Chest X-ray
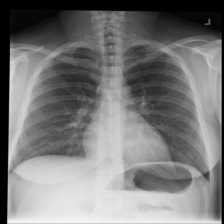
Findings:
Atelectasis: negative
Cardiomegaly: negative
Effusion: negative
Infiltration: negative
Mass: negative
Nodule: negative
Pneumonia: negative
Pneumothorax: positive
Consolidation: negative
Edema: negative
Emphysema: negative
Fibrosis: negative
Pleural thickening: negative
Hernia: negative